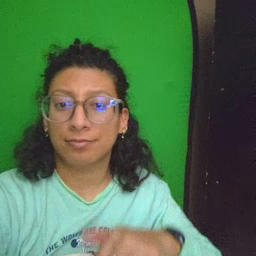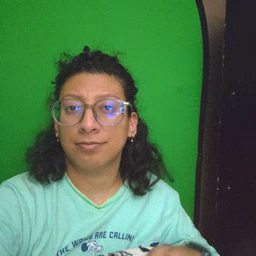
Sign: gum